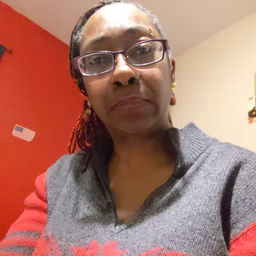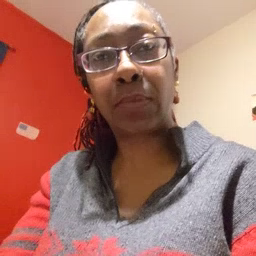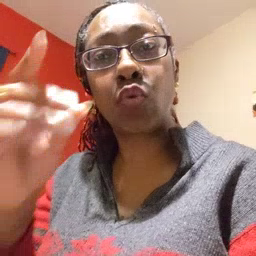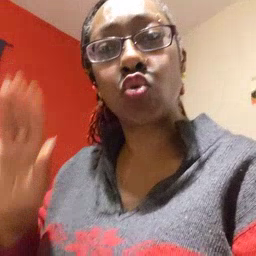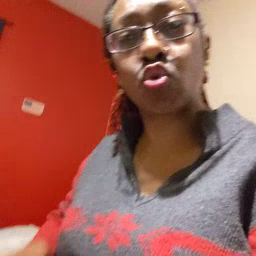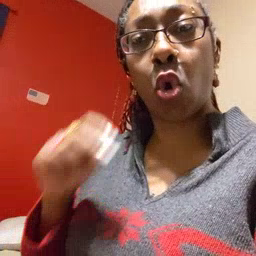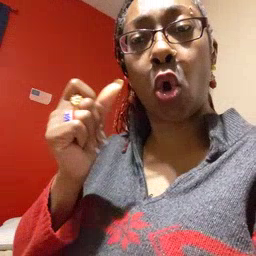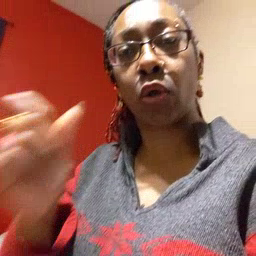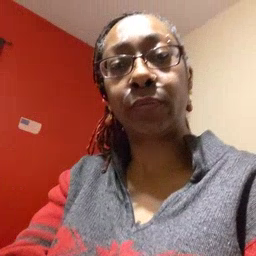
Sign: dog